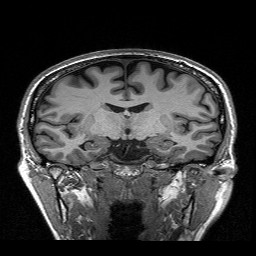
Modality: T1w
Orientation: sagittal
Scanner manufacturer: siemens
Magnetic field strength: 3 T